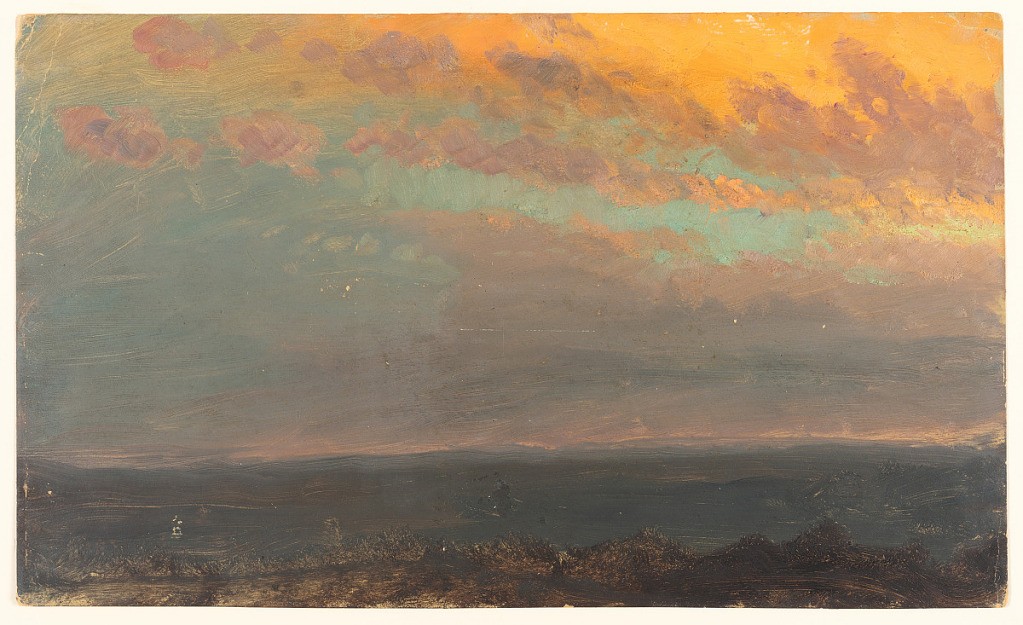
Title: Valley at Sunset
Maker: Frederic Edwin Church, American, 1826–1900
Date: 1870–80
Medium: Bursh and oil on paperboard; verso: graphite
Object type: Drawing
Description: Landscape sketch showing a darkened view of rolling hills and broad valley at twilight, possibly a view of the Hudson Valley from an elevated perspective along the Catskill Escarpment. Upper portion defined by vivid orange clouds and gradations of an aquamarine sky.

Verso: Architecture sketch of a log cabin.